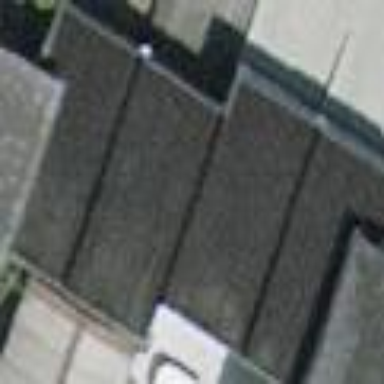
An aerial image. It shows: Group of garages.